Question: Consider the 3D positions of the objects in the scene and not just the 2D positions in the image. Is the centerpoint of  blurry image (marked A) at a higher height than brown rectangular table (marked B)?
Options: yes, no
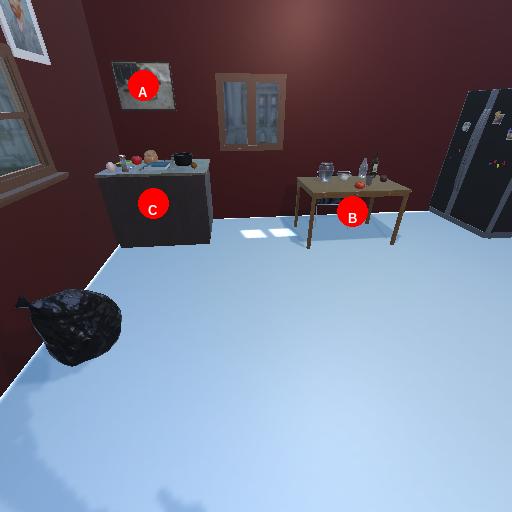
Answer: yes